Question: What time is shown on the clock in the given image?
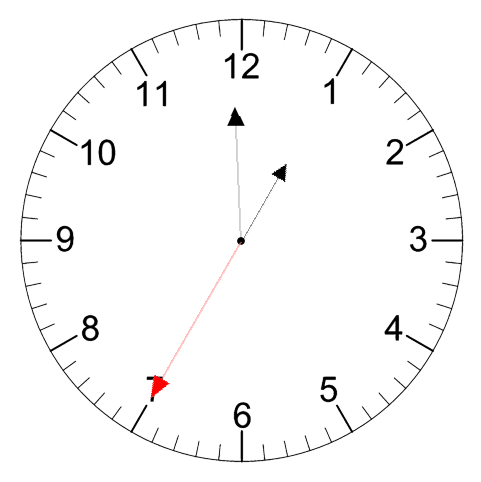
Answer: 12:59:35